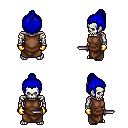
a pixel art fantasy rpg character, male body template, skeleton, brown tunic, robe skirt, blue short topknot hairstyle, gold gloves, dagger, four views (front, back, left, right), 2x2 character sprite sheet, small pixel art, hard edges, no anti-aliasing